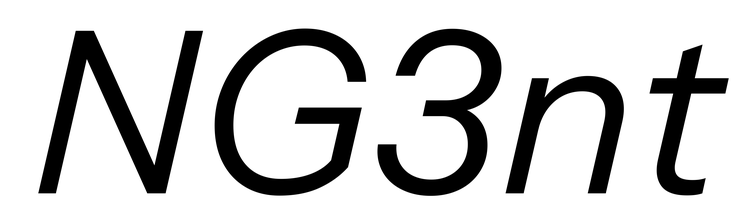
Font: InstrumentSans-Italic_Italic